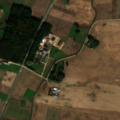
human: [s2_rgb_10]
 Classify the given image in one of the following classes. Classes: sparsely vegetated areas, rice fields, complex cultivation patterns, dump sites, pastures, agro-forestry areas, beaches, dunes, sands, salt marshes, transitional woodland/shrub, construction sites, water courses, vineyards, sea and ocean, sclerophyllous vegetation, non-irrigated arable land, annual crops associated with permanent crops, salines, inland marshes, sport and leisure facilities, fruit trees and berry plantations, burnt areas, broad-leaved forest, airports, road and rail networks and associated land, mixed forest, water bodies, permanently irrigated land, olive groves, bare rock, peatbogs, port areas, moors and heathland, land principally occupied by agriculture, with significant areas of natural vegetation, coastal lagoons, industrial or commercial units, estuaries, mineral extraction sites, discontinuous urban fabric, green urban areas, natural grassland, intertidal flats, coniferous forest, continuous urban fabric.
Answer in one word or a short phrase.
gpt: non-irrigated arable land, complex cultivation patterns, broad-leaved forest